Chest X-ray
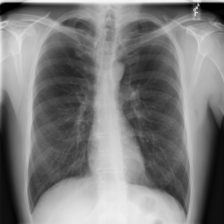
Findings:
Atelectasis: negative
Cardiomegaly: negative
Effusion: negative
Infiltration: negative
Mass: negative
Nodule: negative
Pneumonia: negative
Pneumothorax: negative
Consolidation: negative
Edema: negative
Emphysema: negative
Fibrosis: negative
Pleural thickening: negative
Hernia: negative